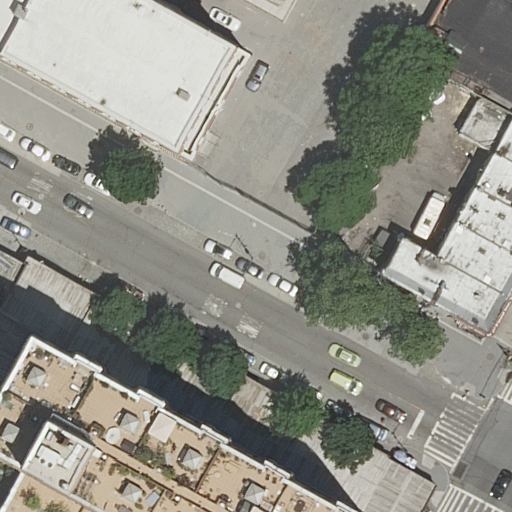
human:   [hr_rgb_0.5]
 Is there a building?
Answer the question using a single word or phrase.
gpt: yes

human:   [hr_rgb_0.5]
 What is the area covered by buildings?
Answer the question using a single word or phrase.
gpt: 4402m2

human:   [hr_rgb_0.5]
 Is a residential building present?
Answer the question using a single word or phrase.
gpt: yes

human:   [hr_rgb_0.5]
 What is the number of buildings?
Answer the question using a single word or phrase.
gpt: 8

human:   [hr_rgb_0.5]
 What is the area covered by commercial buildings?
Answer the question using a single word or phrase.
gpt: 0m2

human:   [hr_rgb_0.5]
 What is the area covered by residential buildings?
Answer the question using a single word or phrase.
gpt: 4402m2

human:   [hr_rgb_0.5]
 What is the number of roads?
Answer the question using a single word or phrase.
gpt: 2

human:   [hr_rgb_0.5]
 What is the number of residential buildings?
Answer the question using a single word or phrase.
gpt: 8

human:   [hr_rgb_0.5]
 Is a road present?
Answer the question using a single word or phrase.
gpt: yes

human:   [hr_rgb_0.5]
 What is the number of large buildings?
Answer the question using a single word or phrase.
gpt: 1

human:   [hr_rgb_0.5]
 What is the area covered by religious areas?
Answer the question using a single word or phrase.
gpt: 0m2

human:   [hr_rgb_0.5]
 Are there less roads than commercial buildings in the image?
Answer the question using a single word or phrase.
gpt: no

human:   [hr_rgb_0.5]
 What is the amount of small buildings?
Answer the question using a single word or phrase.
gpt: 4

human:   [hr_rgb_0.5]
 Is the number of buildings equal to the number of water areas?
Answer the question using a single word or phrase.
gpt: no

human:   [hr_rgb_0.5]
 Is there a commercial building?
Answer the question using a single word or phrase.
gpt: no

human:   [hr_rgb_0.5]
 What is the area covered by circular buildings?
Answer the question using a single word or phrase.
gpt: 0m2

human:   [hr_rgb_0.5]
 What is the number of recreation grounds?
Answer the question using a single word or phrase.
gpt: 0

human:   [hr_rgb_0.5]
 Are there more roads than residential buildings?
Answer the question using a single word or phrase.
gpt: no

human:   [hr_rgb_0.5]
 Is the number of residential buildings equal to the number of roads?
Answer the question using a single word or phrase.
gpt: no

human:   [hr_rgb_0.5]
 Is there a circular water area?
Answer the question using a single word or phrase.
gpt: no

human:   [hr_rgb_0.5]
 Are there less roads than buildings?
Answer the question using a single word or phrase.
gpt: yes

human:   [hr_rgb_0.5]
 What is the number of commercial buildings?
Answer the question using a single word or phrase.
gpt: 0

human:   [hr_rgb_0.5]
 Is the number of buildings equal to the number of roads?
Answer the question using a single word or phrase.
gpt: no

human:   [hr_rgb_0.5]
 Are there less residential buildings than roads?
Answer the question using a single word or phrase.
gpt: no

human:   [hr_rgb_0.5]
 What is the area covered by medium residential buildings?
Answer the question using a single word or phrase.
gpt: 750m2

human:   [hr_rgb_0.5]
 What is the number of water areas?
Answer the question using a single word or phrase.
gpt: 0

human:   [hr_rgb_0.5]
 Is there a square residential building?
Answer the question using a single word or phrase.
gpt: no

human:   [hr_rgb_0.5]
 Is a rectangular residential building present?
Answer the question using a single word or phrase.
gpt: yes

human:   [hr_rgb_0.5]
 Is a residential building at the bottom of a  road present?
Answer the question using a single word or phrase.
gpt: yes

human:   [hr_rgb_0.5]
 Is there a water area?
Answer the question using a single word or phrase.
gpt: no

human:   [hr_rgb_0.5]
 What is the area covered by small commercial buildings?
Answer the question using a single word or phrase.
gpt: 0m2

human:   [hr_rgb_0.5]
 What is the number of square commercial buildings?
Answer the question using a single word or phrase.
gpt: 0

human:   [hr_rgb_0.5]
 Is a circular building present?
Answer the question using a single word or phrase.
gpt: no

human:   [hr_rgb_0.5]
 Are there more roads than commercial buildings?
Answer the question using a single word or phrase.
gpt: yes

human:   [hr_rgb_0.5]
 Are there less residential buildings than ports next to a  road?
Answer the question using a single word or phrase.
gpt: no

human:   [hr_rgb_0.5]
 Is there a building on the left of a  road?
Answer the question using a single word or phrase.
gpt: yes

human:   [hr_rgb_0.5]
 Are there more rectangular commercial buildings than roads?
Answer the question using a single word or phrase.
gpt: no

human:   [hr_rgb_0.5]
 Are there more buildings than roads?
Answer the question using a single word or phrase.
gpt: yes

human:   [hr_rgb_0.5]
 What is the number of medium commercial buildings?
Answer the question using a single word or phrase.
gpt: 0

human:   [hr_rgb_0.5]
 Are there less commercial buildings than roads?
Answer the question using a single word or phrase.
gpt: yes

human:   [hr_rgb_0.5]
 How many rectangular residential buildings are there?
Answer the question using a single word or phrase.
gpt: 7

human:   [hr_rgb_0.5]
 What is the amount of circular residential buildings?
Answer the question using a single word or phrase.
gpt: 0

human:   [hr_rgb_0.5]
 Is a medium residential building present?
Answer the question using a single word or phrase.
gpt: yes

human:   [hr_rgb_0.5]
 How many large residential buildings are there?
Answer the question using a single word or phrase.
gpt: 1

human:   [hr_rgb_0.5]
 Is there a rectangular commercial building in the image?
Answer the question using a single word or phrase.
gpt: no

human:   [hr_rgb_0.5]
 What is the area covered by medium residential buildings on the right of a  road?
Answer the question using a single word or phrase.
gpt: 750m2

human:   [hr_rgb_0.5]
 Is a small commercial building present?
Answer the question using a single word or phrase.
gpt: no

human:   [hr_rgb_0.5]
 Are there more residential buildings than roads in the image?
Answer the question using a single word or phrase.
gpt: yes

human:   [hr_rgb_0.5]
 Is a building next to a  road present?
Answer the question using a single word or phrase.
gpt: yes

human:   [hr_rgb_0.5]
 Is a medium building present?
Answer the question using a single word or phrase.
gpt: yes

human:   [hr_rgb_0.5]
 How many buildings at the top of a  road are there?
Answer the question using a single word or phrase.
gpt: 7

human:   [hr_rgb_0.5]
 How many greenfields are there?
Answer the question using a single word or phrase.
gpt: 0

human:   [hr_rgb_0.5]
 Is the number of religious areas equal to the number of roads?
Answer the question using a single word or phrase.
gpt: no

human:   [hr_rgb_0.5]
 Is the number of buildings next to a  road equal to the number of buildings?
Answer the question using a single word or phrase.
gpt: yes

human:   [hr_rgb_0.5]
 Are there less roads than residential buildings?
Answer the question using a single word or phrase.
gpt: yes

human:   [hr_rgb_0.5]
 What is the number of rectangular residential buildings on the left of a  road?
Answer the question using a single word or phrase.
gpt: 1

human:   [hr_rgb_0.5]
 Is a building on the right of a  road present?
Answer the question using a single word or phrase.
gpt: yes

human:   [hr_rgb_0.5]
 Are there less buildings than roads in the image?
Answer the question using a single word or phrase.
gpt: no

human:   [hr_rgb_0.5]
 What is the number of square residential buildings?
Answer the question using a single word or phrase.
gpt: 0

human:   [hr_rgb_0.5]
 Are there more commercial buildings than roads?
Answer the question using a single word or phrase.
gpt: no

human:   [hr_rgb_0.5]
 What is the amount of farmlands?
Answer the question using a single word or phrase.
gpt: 0

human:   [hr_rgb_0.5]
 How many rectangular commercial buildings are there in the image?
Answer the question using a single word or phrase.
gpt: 0

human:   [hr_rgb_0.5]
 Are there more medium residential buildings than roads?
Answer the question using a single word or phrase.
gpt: yes

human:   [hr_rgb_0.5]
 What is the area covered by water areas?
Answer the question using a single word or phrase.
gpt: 0m2